Interaction volume radius: 5 \u00c5
Interaction volume height: 10 \u00c5
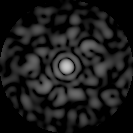
Disorder parameter: 0.7357